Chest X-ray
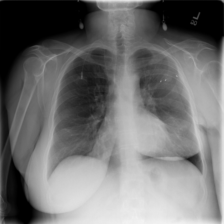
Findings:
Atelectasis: negative
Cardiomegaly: negative
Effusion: negative
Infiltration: negative
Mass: negative
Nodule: negative
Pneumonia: negative
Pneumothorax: negative
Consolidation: negative
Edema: negative
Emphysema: negative
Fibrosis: negative
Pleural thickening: negative
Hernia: negative